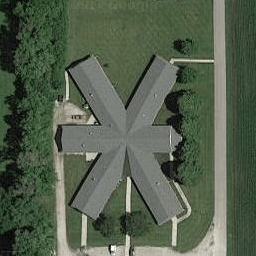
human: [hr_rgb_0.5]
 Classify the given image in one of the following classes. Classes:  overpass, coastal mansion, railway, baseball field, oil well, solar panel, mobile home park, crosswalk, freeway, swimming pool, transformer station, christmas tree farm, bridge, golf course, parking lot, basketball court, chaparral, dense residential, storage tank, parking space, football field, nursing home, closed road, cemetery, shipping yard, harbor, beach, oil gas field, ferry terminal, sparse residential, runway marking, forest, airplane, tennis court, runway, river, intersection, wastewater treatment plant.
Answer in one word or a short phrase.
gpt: nursing home